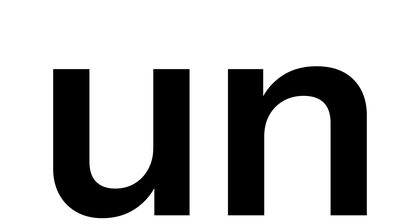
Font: InstrumentSans_SemiBold